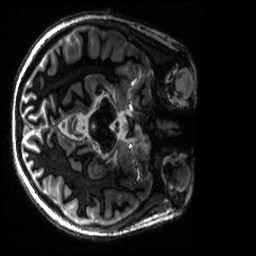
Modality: MP2RAGE
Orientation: axial
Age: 27
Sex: female
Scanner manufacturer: siemens
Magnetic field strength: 6.98 T
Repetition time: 6 s
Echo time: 0.00283 s